Here is the raw acceleration-versus-time signal recorded on a bearing housing. What is the most likely bearing condition (normal, inner_race, outer_race, ball)?
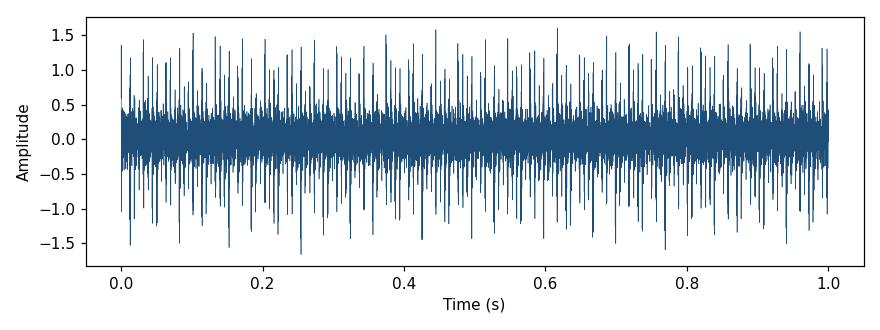
Answer: inner_race